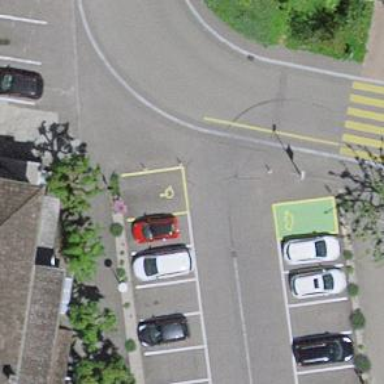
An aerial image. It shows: Parking space designated for disabled individuals.